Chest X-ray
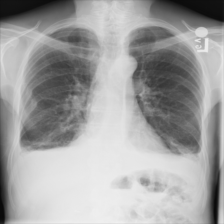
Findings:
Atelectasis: positive
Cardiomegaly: negative
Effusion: positive
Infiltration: negative
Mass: negative
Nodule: negative
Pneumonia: negative
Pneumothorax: negative
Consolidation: negative
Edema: negative
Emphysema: negative
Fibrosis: negative
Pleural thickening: negative
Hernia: negative